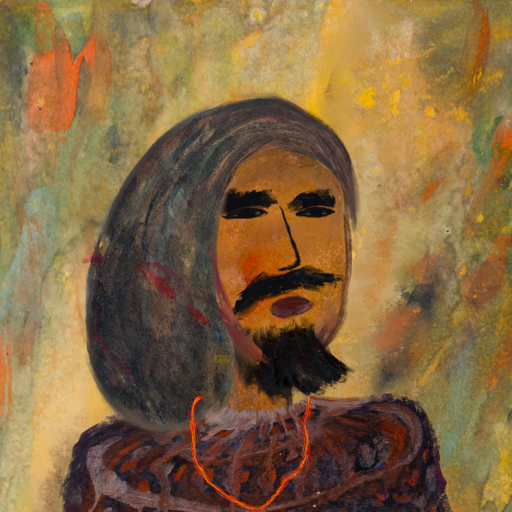
Background: Comrade, Head And Neck Side: Pipe, Face Side: Mosgoul, Bust: Hypocrite, Hair Side: Gypsy_Mother, Head Accessory: Blank, Second Necklace: Gypsy_Mother_2, Necklace: Blank, Baby: Blank